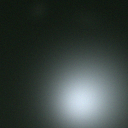
Screen state: off